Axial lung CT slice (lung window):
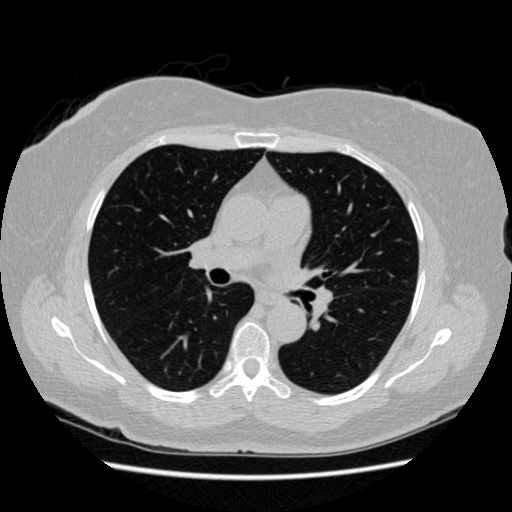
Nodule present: no